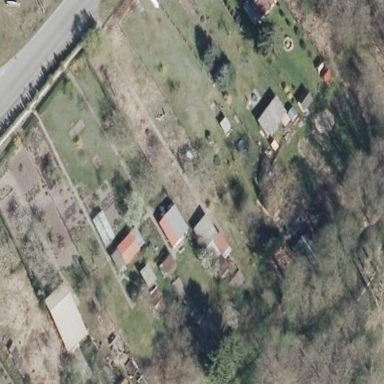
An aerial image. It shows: Area designated for allotments.